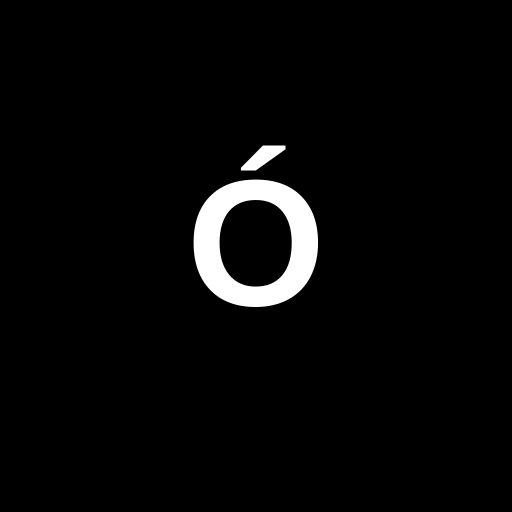
Character: Ó
Unicode: U+00D3 (LATIN CAPITAL LETTER O WITH ACUTE)